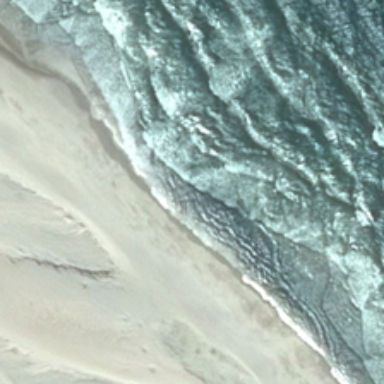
The sand on the beach is very small .